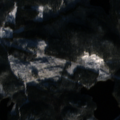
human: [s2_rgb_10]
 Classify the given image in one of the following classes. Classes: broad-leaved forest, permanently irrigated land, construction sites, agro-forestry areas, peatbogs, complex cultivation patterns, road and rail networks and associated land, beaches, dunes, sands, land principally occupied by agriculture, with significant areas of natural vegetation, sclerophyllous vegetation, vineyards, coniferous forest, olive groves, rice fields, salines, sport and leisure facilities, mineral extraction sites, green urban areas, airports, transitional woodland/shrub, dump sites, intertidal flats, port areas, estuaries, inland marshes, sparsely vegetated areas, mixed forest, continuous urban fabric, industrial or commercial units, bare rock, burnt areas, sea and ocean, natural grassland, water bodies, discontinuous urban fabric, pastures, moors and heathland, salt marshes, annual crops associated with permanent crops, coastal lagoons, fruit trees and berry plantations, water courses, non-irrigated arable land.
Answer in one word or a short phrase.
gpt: coniferous forest, transitional woodland/shrub